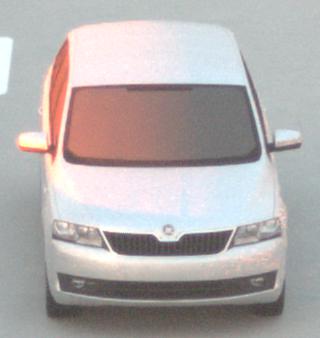
Make: Skoda
Model: Rapid Spaceback 1.2 TSI
Detailed model: Rapid Spaceback
Model produced from: 2013/10
Model produced until: 2015/04
Doors: 5
Color: white
Road condition: dry road
Daytime: sunrise or sunset
Contrast: medium contrast